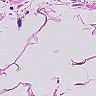
Metastatic tissue present: no